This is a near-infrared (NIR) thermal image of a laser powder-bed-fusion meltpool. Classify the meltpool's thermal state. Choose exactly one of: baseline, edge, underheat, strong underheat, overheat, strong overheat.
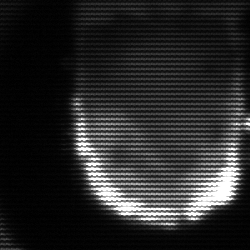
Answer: baseline